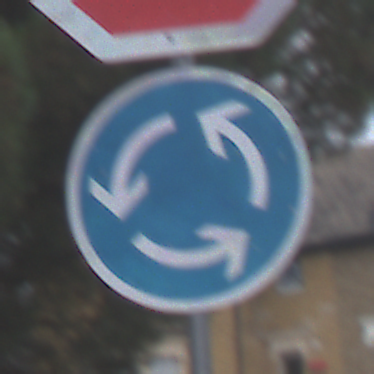
Verkehrszeichen: Kreisverkehr
Zusatzzeichen oben: Stop
Umgebung: Outdoor, Urban
Tageszeit: MorningAfternoon
Wetter: Overcast
Licht: Natural
Jahreszeit: NotSpecified
Kontrast: LowContrast